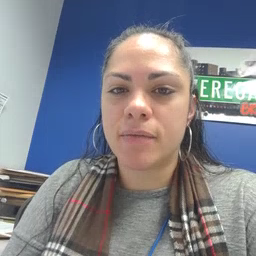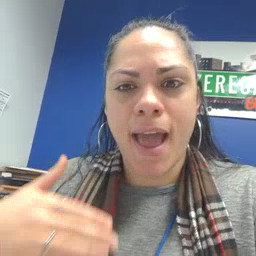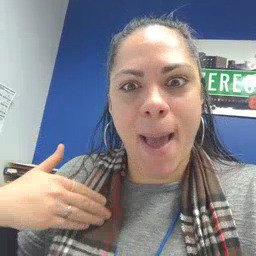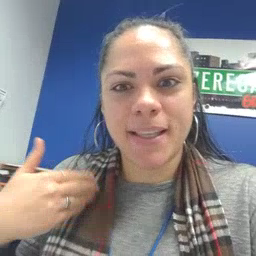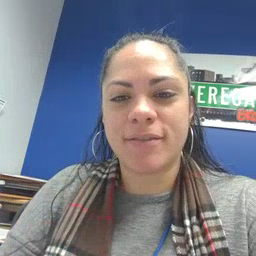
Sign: happy